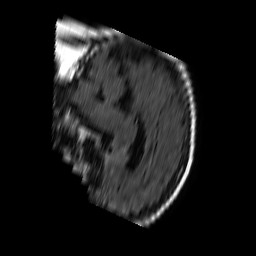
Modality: FLAIR
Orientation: sagittal
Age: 44
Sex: male
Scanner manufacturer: philips
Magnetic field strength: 1.5 T
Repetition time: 6 s
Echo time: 0.12 s